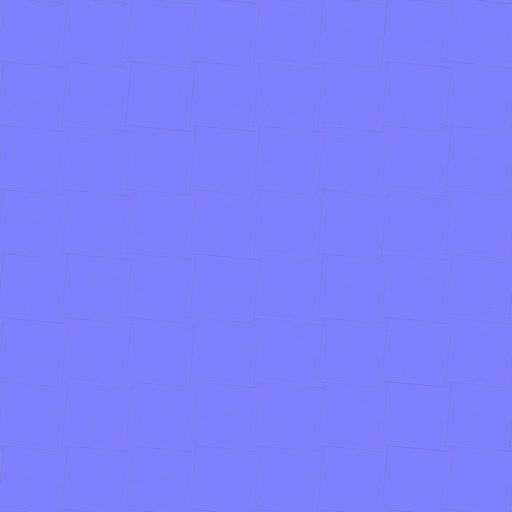
black marble rotated square tiled tiles tilted